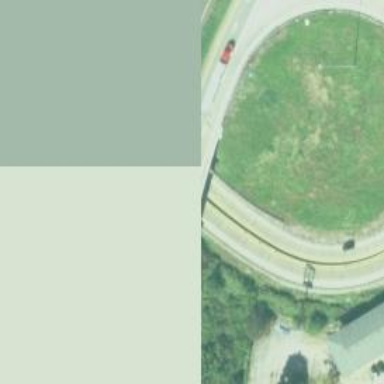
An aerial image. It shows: Bridge over motorway.